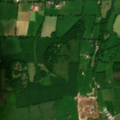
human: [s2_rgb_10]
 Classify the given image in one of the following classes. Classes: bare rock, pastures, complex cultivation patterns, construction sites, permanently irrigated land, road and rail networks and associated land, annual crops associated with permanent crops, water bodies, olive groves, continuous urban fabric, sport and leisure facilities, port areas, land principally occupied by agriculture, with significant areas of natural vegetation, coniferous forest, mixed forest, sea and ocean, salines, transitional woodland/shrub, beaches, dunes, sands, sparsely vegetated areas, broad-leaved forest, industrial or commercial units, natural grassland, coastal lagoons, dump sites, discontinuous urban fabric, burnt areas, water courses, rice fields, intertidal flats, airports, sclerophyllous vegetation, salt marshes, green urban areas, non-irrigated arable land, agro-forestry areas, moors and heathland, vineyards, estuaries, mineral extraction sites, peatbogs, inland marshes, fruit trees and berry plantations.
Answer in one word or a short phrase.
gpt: pastures, mixed forest